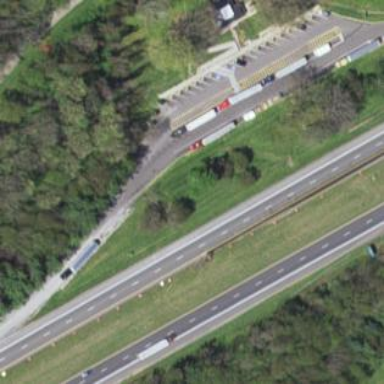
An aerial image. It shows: Rest area on the road.